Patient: sex M, age 37
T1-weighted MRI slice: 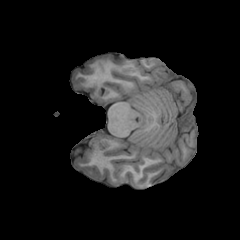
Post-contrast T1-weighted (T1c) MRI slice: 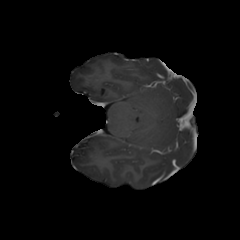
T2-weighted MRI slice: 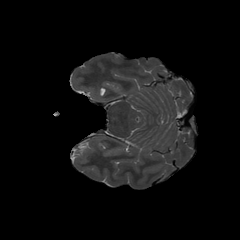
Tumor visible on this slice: no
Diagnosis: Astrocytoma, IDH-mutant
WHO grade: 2